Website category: phone
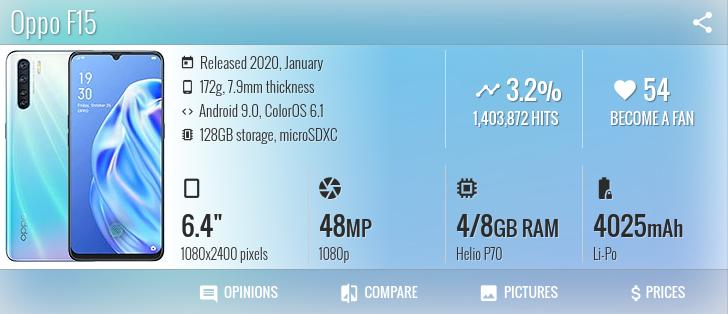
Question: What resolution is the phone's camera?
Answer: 1080p

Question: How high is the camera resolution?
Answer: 1080p

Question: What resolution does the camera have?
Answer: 1080p

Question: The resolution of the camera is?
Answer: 1080p

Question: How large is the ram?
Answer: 4/8 GB RAM

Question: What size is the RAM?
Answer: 4/8 GB RAM

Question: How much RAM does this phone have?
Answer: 4/8 GB RAM

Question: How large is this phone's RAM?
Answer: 4/8 GB RAM

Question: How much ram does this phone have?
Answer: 4/8 GB RAM

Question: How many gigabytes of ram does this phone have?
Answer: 4/8 GB RAM

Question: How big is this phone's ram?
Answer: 4/8 GB RAM

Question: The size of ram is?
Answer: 4/8 GB RAM

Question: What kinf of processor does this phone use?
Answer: Helio P70

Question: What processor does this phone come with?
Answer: Helio P70

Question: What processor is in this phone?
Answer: Helio P70

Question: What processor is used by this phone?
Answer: Helio P70

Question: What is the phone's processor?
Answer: Helio P70

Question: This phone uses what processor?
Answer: Helio P70

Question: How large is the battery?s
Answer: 4025 mAh

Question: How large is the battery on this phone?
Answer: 4025 mAh

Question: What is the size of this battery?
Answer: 4025 mAh

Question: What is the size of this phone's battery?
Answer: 4025 mAh

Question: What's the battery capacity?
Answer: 4025 mAh

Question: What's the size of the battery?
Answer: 4025 mAh

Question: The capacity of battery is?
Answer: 4025 mAh